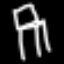
Label: chair